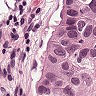
Metastatic tissue present: yes